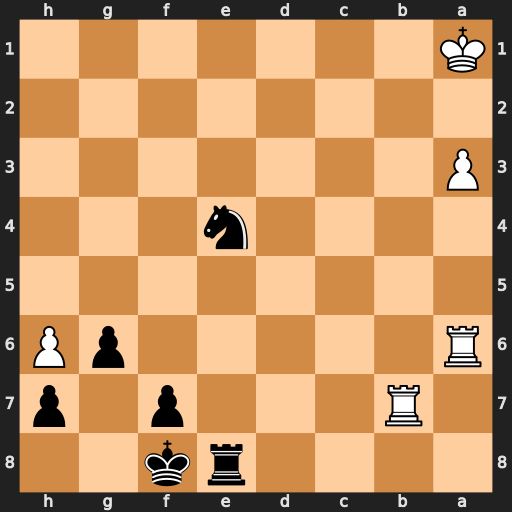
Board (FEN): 4rk2/1R3p1p/R5pP/8/4n3/P7/8/K7
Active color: b
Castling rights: -
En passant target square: -
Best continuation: Nc5 Rab6 Nxb7